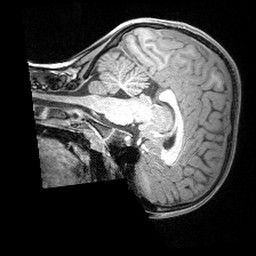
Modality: T1w
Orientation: sagittal
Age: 9
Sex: female
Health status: ill
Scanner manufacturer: siemens
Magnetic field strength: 3 T
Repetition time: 1.6 s
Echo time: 0.00179 s